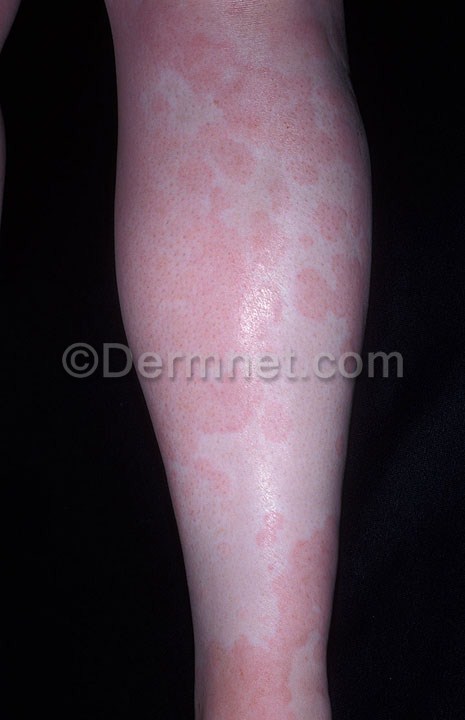
Disease: Urticaria Hives